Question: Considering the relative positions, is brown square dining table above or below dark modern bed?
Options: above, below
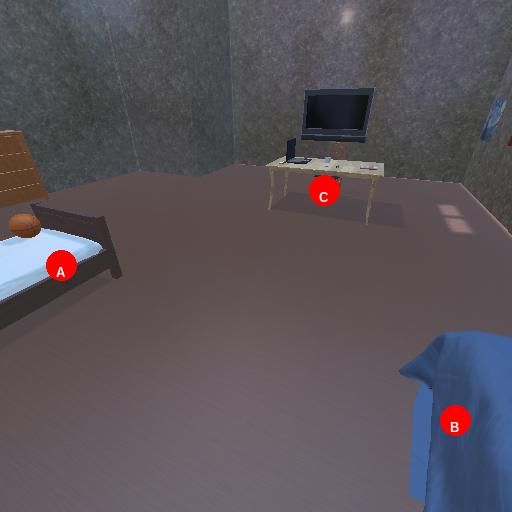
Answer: above